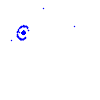
Particle: kaon